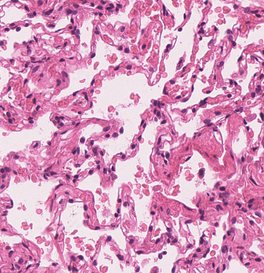
Tumor epithelial tissue: no
Tumor-associated stroma tissue: no
Normal tissue: yes